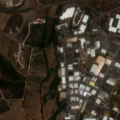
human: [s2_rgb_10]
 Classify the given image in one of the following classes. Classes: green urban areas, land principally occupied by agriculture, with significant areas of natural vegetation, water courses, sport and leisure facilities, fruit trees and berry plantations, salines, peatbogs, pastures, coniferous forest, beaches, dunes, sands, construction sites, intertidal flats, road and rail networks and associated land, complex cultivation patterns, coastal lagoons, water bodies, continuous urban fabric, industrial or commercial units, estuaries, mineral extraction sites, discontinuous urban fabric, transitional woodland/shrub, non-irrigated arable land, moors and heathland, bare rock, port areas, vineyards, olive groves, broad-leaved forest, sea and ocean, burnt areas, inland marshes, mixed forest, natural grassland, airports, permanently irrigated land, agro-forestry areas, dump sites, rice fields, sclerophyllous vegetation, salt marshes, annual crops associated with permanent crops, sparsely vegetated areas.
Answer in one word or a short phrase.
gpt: industrial or commercial units, road and rail networks and associated land, non-irrigated arable land, complex cultivation patterns, land principally occupied by agriculture, with significant areas of natural vegetation